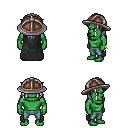
a pixel art fantasy rpg character, male body template, orc, green skin, black cape, teal pants, white long hairstyle, chain helm, bracelets, four views (front, back, left, right), 2x2 character sprite sheet, small pixel art, hard edges, no anti-aliasing